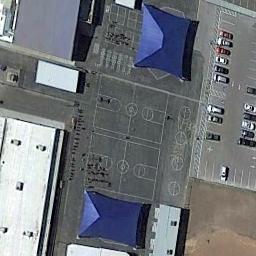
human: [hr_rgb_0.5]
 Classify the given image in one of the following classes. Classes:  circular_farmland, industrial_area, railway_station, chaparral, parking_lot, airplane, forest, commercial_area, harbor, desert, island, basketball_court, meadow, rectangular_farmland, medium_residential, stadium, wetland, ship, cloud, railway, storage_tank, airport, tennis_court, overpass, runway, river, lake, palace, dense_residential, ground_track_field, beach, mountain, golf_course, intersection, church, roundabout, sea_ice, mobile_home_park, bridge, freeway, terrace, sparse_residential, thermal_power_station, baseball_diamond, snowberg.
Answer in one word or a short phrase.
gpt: basketball_court